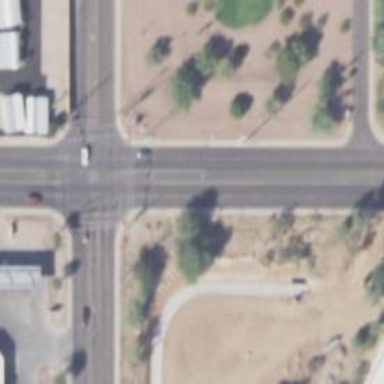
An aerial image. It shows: Solid stop line on the road marking.